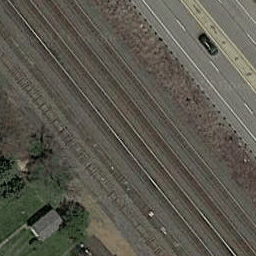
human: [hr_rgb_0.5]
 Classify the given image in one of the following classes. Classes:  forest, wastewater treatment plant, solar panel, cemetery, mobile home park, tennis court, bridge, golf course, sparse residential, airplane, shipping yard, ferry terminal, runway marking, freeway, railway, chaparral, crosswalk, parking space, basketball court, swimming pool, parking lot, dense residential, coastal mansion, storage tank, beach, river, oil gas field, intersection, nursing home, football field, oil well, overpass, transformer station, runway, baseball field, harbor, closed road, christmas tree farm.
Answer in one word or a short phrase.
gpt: railway